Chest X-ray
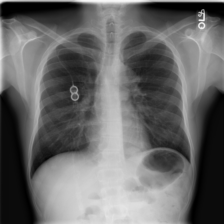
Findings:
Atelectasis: negative
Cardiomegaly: negative
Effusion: negative
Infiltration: negative
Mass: positive
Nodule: negative
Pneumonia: negative
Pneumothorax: negative
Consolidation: negative
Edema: negative
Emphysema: negative
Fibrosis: negative
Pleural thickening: negative
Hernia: negative